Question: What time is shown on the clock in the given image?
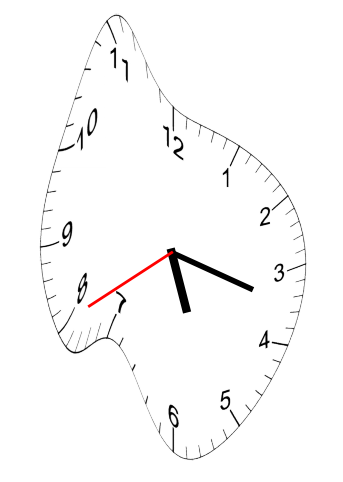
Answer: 05:17:40